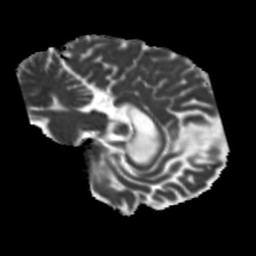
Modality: MD
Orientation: sagittal
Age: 61
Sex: male
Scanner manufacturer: siemens
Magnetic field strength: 3 T
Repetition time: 5.25 s
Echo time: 0.08 s